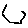
Label: hexagon